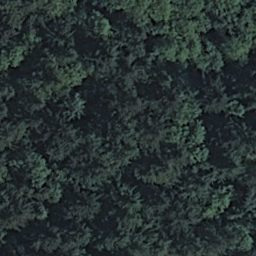
Label: forest